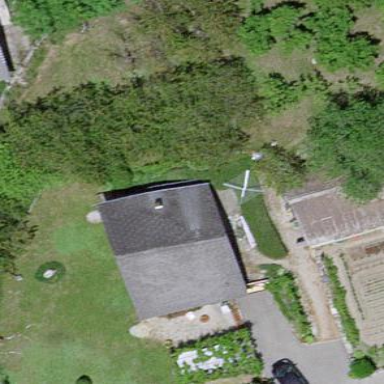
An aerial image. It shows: Simple and straightforward house.